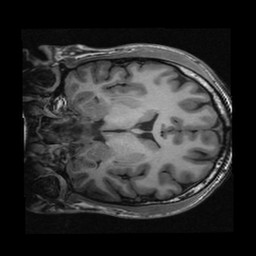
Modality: T1w
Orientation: coronal
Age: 23
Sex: male